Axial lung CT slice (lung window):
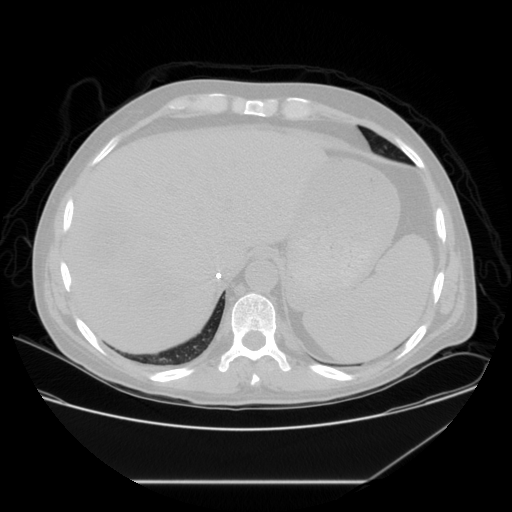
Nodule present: no